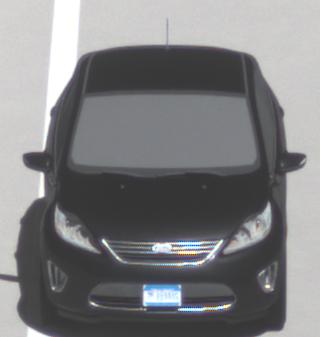
Make: Ford
Model: Fiesta
Detailed model: ’09 Sedan (seventh series)
Model produced from: 2010
Model produced until: 2017
Doors: 4
Color: black
Road condition: dry road
Daytime: midday
Contrast: high contrast